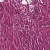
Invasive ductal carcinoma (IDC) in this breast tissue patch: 0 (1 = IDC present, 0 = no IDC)